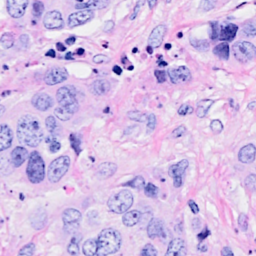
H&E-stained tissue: Breast